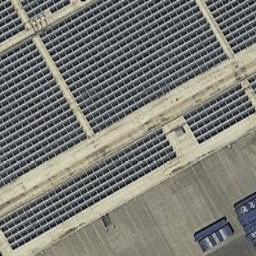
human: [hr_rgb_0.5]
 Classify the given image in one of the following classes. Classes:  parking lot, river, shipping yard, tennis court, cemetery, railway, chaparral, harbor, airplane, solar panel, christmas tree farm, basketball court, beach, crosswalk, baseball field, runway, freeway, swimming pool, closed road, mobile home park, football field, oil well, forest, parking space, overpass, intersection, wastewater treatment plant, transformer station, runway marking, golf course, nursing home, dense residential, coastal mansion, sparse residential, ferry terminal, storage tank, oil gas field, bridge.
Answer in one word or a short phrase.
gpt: solar panel